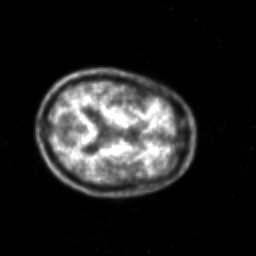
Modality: PET
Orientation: axial
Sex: male
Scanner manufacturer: siemens